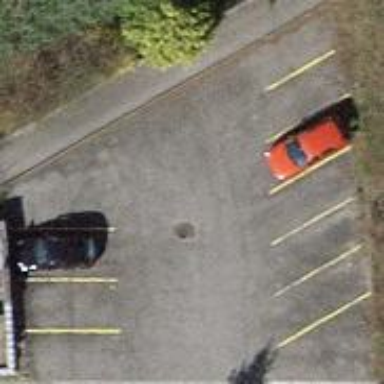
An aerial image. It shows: Parking area with asphalt surface.